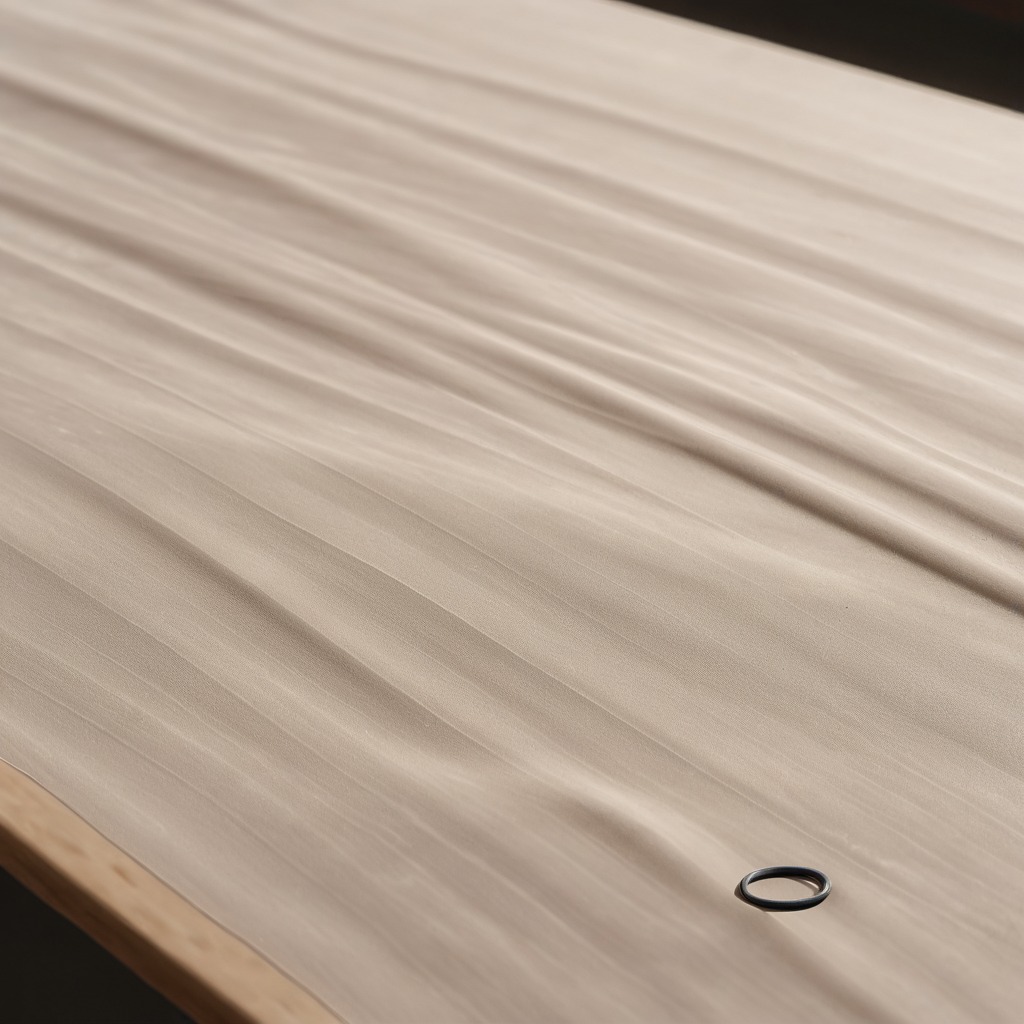
A rubber O-ring lying on the wooden table in an outdoor workshop during daytime bright natural light soft shadows worn but beneath the cloth